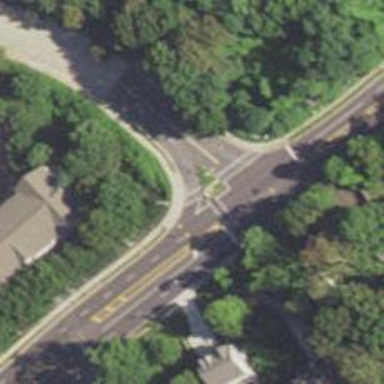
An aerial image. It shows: Uncontrolled road crossing.